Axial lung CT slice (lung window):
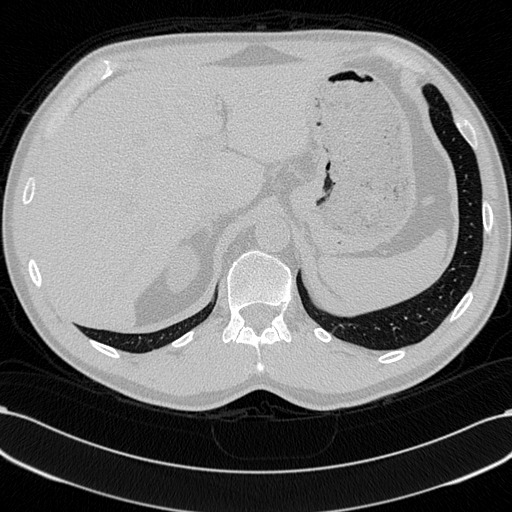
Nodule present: no